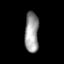
Tissue: prostate
Cell type: T cells
Senescence score: 0.3399
Nuclear area (px): 550
Mean DAPI intensity: 154.262